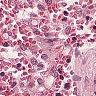
Metastatic tissue present: no